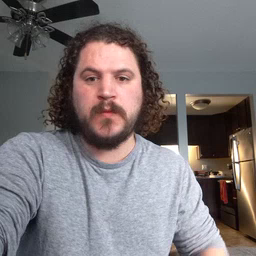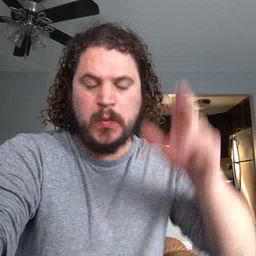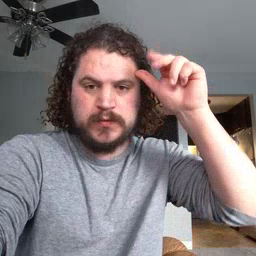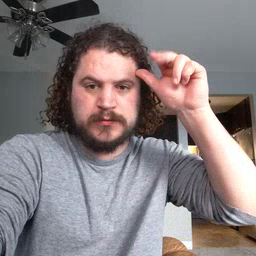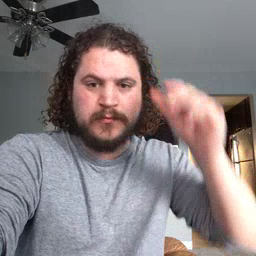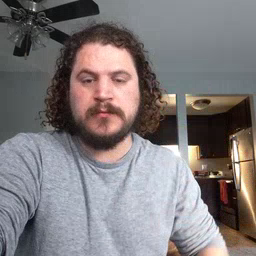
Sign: horse